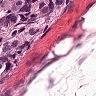
Metastatic tissue present: yes